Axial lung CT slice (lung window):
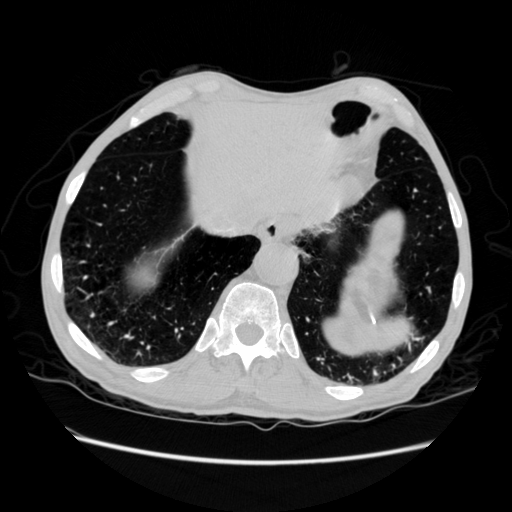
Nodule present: no